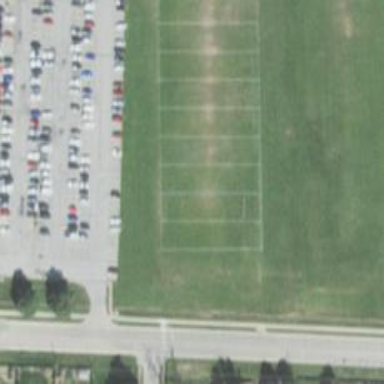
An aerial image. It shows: Soccer pitch for leisure land activities.